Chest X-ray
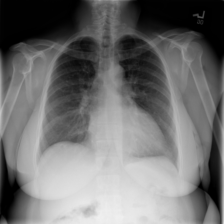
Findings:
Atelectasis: negative
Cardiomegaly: positive
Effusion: negative
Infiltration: negative
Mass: negative
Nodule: negative
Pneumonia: negative
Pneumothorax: negative
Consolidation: negative
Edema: negative
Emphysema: negative
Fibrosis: negative
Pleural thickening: negative
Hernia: negative